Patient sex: F
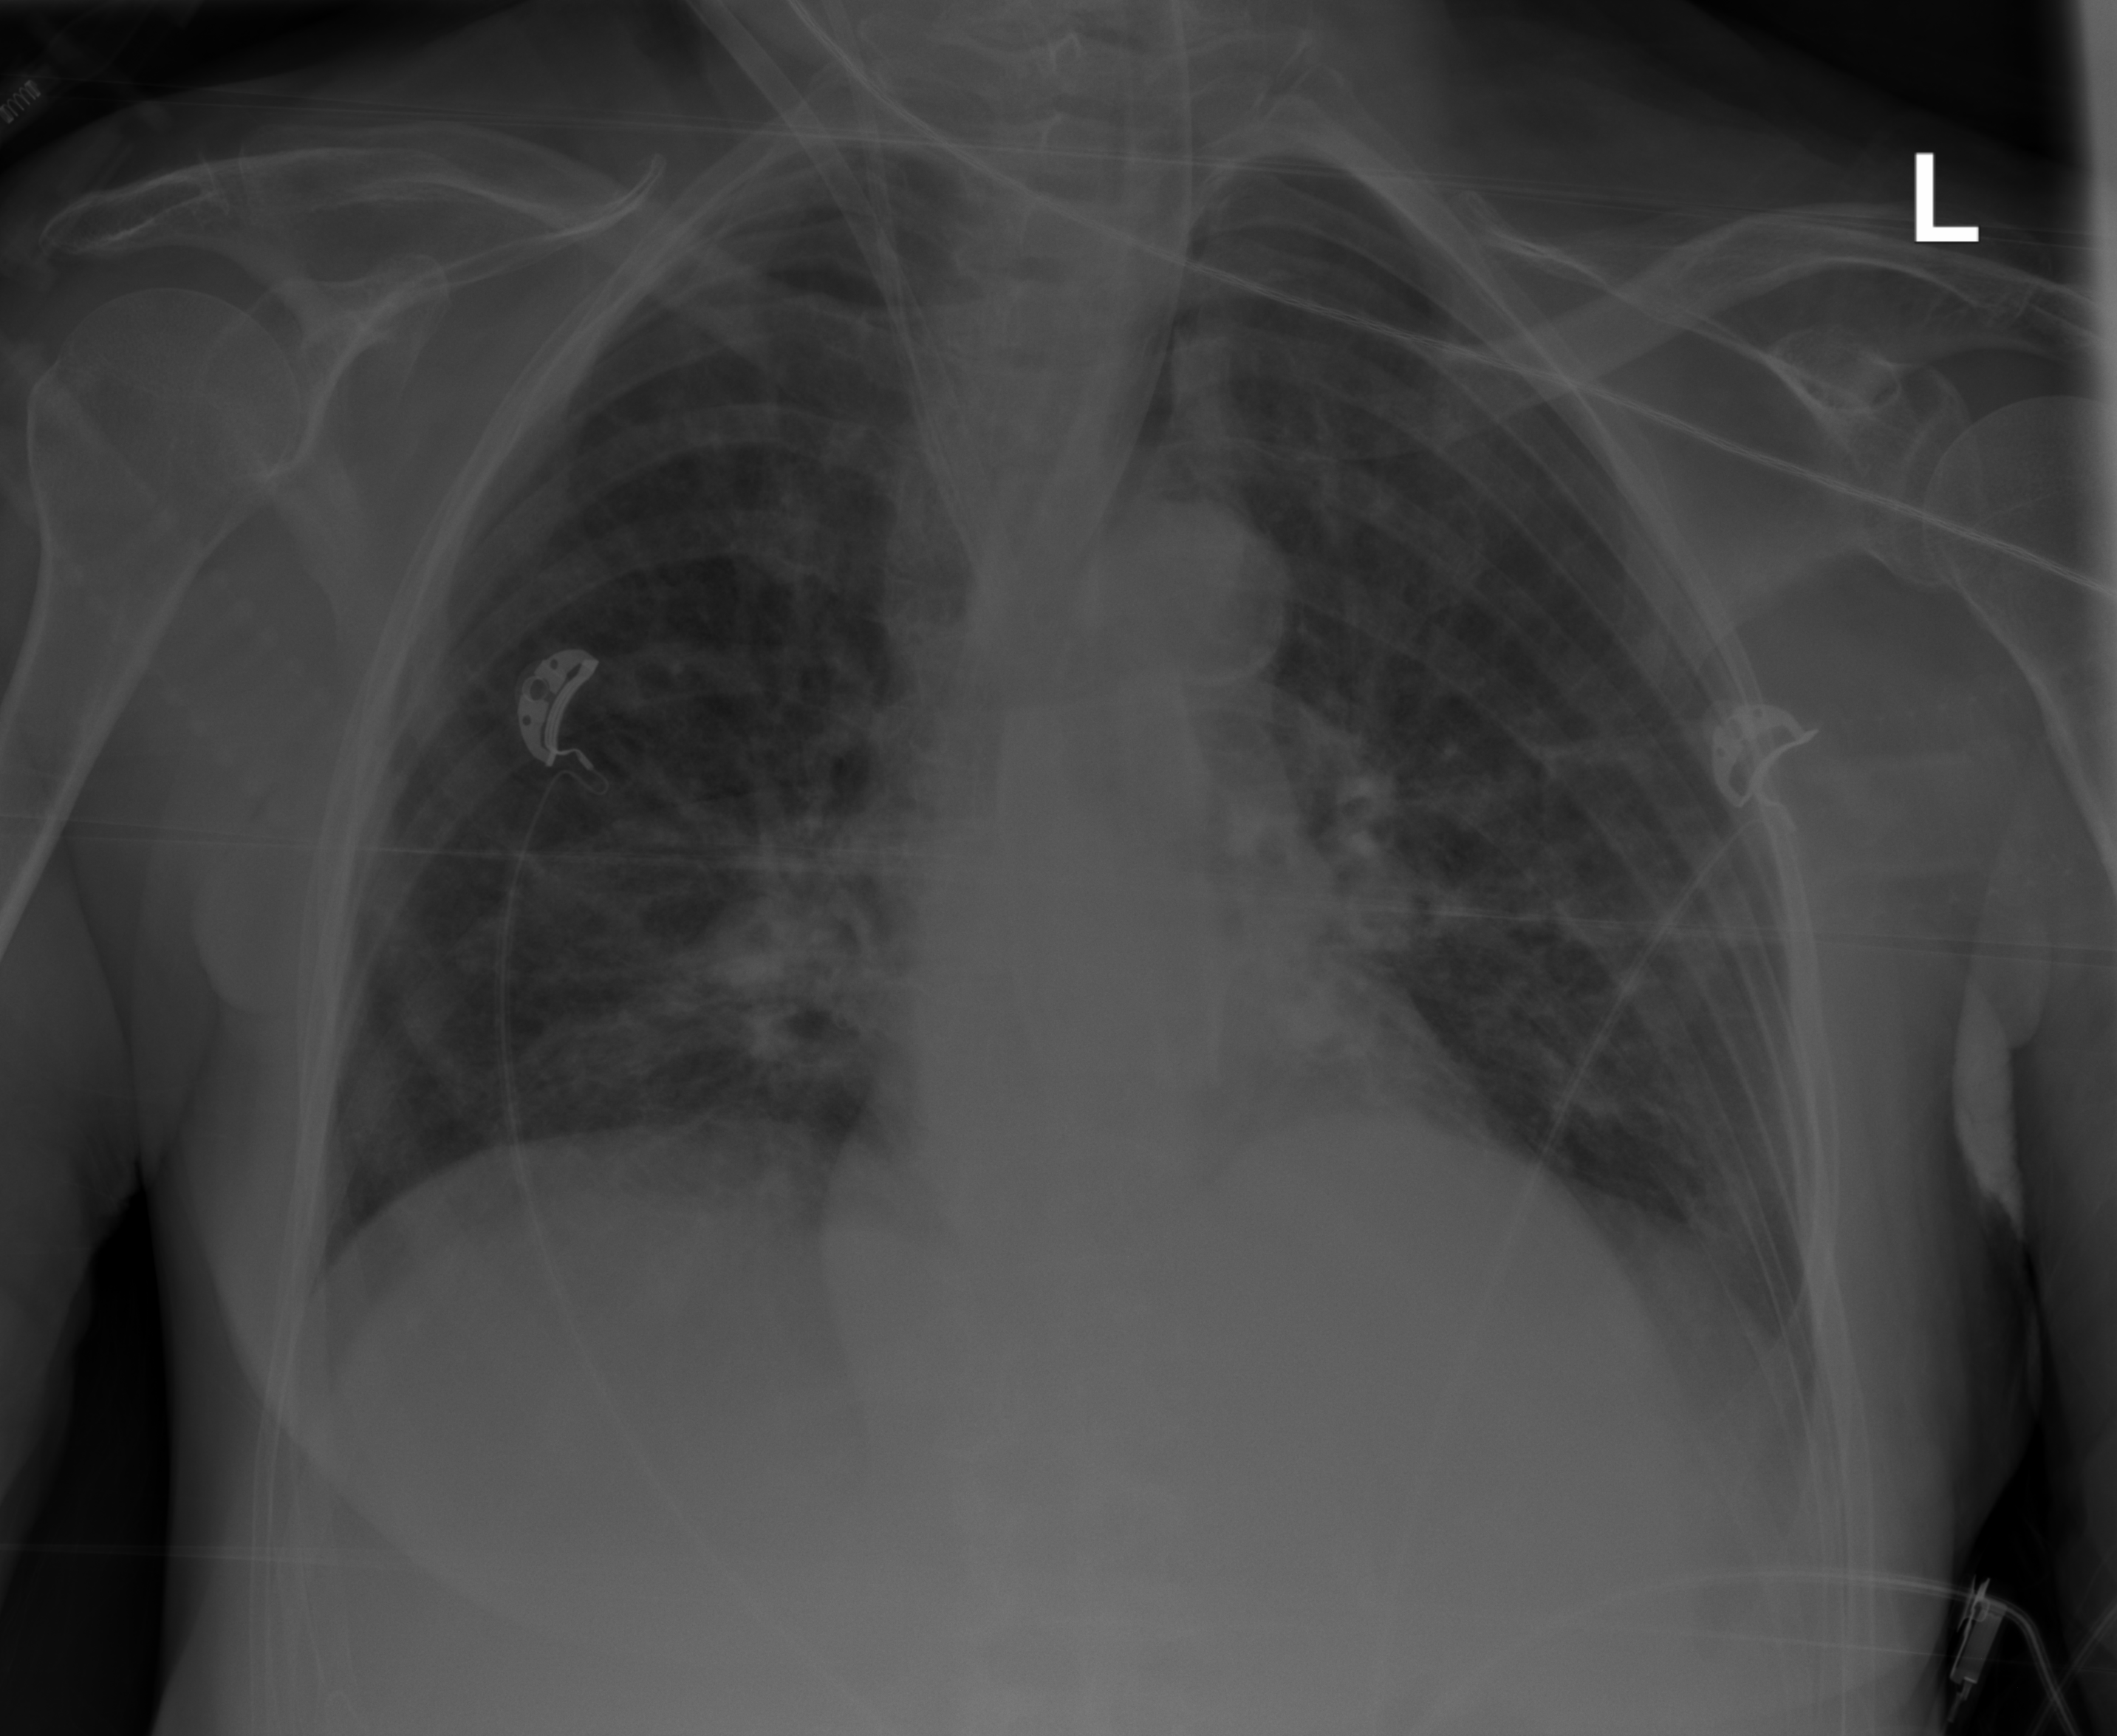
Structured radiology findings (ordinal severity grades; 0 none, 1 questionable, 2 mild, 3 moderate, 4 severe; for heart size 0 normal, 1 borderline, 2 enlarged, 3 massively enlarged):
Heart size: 1
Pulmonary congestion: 2
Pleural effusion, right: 0
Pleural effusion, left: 0
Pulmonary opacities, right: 2
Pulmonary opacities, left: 2
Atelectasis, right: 0
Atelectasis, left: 0